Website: lowes
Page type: account-selection
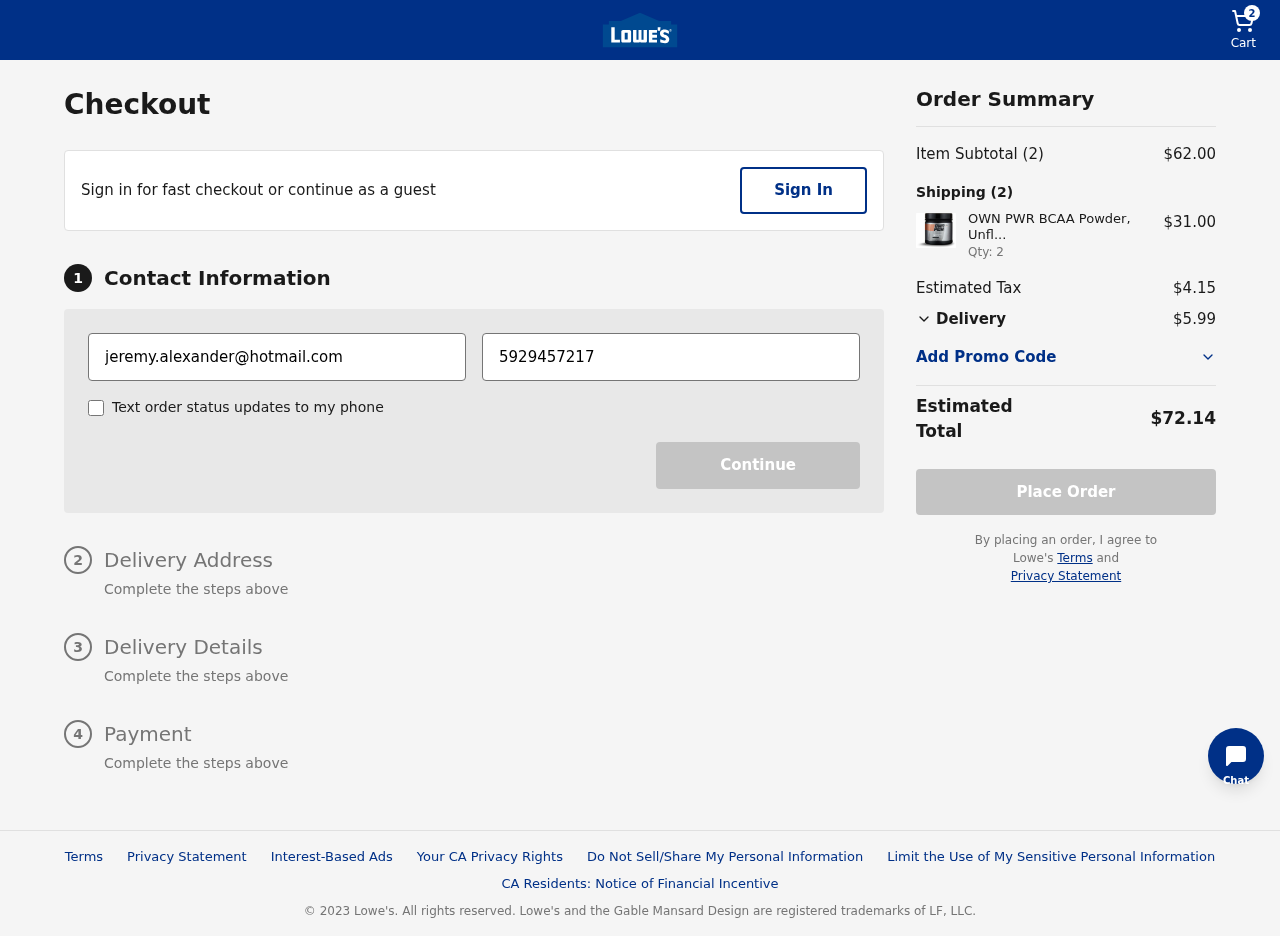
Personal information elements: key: PII_EMAIL
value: jeremy.alexander@hotmail.com
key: PII_PHONE
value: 5929457217
Product elements: key: PRODUCT1_NAME
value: OWN PWR BCAA Powder, Unflavored, 60 servings, Micronized Branched Chain Amino Acids (2:1:1 Ratio)
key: PRODUCT1_PRICE
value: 31
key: PRODUCT1_QUANTITY
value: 2
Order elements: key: ORDER_NUM_ITEMS
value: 2
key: ORDER_SUBTOTAL
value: $62.00
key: ORDER_TAX
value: $4.15
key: ORDER_SHIPPING_COST
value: $5.99
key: ORDER_TOTAL
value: $72.14